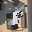
Label: 8